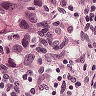
Metastatic tissue present: yes